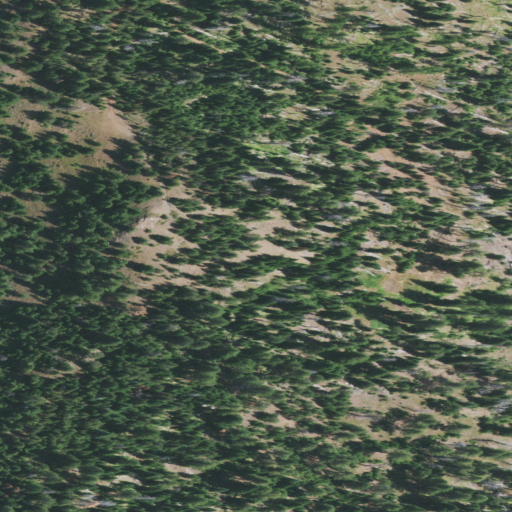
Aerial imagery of mountain in Oregon named Silver Butte containing evergreen forest and shrub